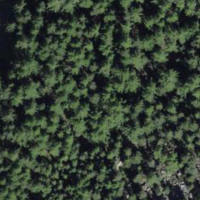
EUNIS habitat code: 43
Species observed at this site:
Rhododendron ferrugineum